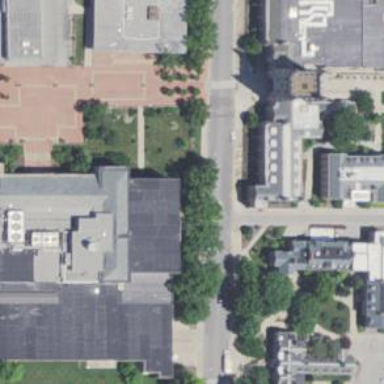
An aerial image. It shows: Library building.